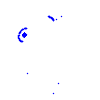
Particle: electron